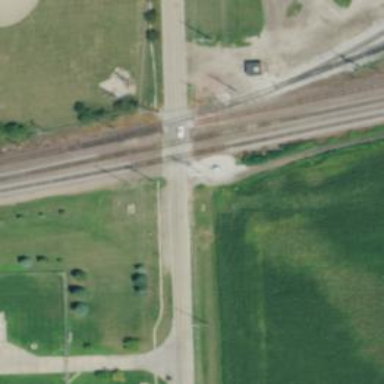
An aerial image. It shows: Railway level crossing.